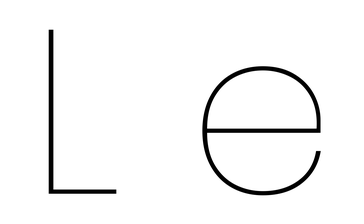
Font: Poppins-Thin